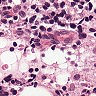
Metastatic tissue present: no